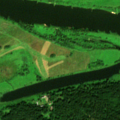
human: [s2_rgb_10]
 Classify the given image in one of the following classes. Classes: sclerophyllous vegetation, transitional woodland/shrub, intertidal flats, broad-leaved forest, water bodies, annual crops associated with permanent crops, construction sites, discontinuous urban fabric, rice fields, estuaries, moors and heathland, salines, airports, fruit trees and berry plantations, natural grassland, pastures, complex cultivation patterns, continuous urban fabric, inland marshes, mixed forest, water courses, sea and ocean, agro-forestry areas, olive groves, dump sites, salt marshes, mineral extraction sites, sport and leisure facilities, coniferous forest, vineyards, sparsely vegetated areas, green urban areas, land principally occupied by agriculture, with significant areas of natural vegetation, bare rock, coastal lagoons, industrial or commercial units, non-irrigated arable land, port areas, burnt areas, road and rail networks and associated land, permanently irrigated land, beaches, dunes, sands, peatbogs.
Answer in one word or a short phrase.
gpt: pastures, broad-leaved forest, coniferous forest, mixed forest, water courses